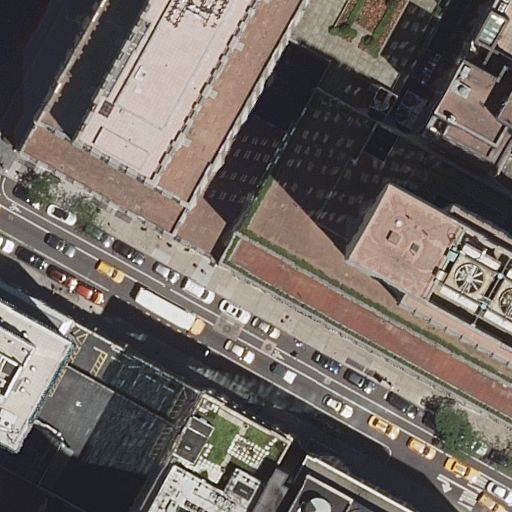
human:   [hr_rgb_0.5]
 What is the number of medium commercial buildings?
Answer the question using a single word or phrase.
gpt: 0

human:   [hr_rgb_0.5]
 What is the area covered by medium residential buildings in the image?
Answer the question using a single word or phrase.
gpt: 885m2

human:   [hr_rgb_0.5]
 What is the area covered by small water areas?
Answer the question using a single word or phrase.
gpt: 0m2

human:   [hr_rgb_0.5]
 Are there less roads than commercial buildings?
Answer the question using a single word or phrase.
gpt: no

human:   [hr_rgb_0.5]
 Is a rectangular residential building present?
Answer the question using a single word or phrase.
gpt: yes

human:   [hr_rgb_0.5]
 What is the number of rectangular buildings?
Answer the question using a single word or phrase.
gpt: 6

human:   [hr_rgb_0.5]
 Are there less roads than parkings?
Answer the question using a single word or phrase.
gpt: no

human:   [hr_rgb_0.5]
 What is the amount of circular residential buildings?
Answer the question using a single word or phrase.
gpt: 0

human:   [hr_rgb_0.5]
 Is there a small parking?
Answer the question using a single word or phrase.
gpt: no

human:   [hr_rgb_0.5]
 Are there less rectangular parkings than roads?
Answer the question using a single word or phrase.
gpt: yes

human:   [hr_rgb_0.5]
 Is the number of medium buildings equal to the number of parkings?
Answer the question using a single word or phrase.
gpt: no

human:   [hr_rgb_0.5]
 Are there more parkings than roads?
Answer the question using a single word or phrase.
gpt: no

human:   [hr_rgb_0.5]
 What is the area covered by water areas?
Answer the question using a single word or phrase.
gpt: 0m2

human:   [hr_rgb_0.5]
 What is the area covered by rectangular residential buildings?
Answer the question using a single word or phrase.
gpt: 1912m2

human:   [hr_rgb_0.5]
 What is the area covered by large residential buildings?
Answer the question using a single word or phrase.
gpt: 4404m2

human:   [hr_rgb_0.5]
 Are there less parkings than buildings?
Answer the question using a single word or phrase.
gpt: yes

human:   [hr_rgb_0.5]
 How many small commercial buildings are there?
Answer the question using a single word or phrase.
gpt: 0

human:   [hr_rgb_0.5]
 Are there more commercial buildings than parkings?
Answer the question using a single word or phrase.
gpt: no

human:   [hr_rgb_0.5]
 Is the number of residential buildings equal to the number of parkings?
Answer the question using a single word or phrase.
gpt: no

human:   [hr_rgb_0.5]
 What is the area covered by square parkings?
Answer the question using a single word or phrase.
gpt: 0m2

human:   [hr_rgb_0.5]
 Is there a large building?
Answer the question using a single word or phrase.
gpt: yes

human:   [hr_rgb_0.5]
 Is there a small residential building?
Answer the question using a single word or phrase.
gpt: yes

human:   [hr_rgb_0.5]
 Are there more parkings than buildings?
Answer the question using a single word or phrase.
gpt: no

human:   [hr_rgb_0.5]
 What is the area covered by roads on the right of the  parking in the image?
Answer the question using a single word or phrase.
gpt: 0m2

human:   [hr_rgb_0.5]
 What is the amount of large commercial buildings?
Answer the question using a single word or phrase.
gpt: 1

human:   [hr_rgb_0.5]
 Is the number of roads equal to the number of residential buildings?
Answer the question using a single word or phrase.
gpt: no

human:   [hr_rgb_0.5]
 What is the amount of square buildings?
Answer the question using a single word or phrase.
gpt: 0

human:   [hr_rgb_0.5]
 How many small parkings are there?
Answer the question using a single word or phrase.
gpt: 0

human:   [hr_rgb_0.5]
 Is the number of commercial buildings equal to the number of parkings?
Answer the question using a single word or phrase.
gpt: yes

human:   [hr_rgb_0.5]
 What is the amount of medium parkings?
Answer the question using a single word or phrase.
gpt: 0

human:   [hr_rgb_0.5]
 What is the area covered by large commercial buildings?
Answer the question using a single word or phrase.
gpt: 1865m2

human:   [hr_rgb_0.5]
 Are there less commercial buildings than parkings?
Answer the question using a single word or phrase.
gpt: no

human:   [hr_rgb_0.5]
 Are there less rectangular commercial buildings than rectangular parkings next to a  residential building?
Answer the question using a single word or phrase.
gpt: no

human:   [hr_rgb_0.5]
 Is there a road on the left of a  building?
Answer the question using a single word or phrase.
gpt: yes

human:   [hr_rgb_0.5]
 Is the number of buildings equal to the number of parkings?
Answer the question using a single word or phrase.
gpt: no

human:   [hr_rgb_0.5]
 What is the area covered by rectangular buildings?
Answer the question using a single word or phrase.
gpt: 1912m2